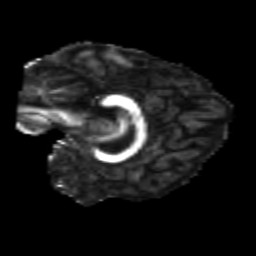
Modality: FA
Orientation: sagittal
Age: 26
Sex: female
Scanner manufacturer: siemens
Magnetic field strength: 3 T
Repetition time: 1.8 s
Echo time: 0.07 s